Frequency: 85000
Velocity: 0,2635
Power: 5,4
Pulse duration: 0,0000001
Pass count: 1
Magnification: 10
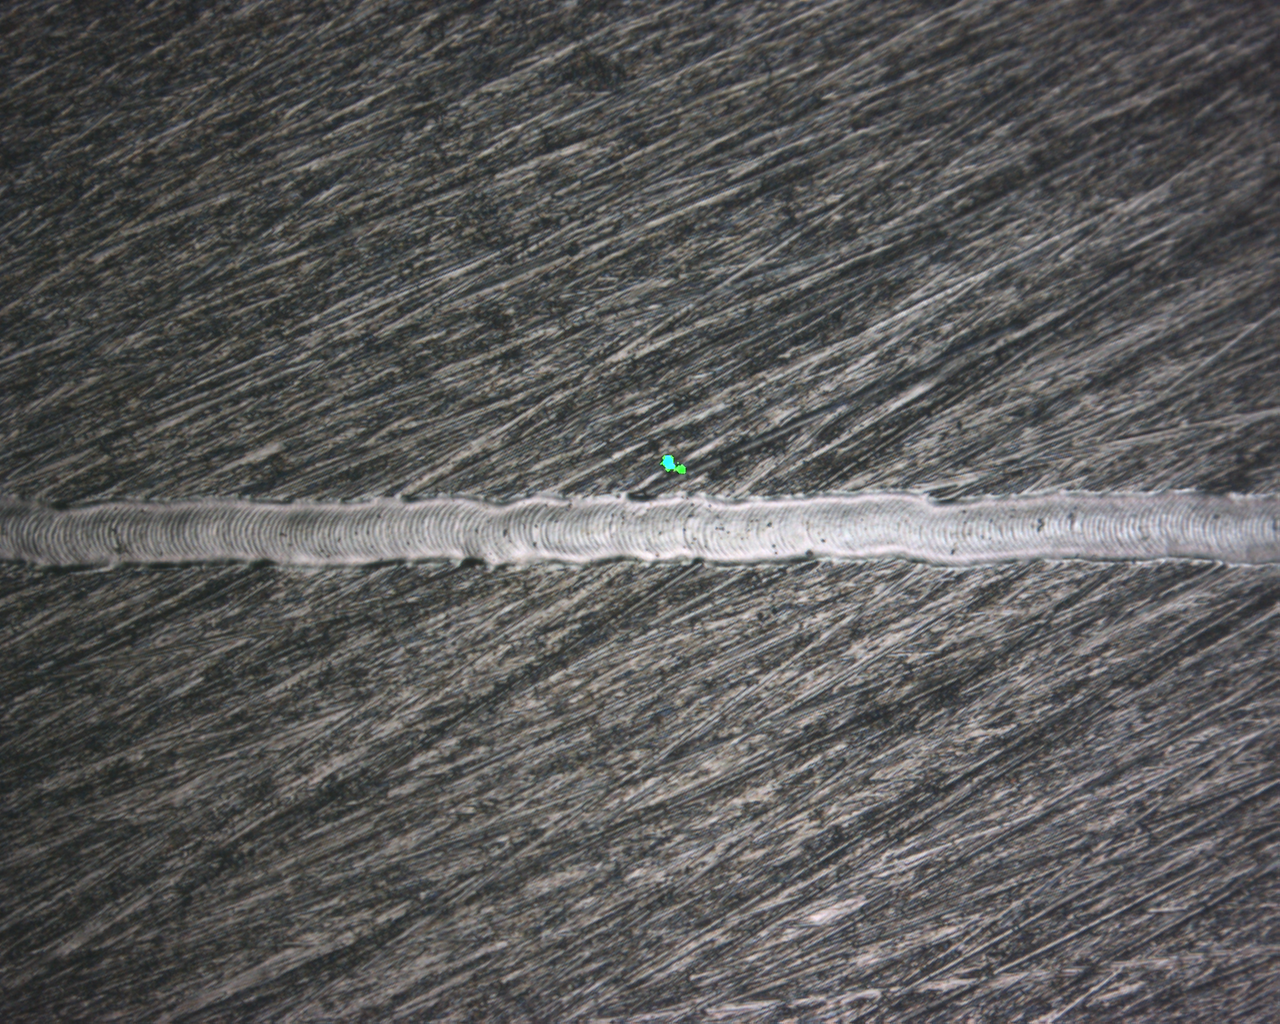
Measured width: 151.728
Other width: 5.995